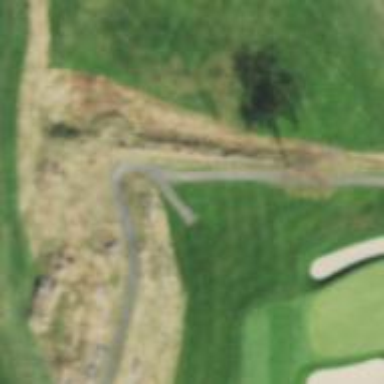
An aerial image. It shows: Pathway for golfing.